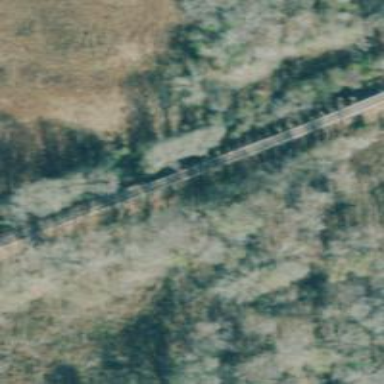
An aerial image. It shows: Railway track for aggregate freight.